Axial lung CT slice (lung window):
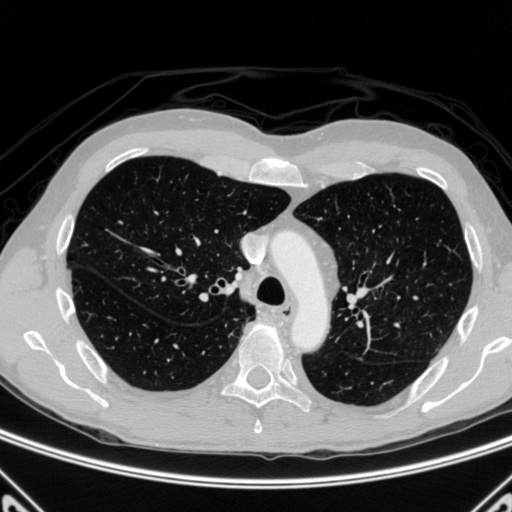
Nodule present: no